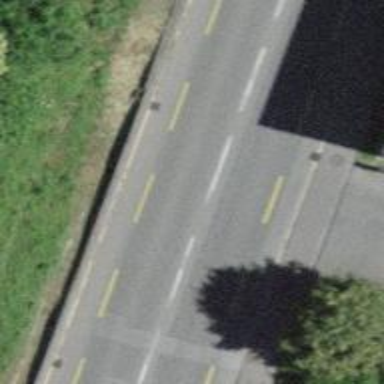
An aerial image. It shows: Secondary road with asphalt surface and designated cycle lane.